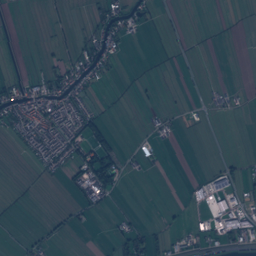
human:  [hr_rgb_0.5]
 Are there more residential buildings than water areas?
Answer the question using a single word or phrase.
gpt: yes

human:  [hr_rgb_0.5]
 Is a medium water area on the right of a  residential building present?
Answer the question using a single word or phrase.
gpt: yes

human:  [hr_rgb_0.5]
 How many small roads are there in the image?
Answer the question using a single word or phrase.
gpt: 250

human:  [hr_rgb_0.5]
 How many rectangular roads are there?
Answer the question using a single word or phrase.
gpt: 0

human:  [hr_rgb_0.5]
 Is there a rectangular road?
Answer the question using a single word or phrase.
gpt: no

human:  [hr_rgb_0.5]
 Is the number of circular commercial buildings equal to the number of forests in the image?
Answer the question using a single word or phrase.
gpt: no

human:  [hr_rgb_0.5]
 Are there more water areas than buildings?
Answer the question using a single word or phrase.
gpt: no

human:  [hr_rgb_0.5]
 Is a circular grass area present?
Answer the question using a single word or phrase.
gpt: no

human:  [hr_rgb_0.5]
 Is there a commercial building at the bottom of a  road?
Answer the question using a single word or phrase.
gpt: yes

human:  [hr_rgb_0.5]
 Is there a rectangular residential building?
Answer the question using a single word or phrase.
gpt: yes

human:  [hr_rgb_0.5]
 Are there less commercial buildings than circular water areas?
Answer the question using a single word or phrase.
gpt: no

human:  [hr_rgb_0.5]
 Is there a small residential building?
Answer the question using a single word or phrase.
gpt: yes

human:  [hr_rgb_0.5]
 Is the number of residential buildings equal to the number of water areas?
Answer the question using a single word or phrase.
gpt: no

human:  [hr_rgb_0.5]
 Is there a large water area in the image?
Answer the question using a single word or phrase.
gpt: yes

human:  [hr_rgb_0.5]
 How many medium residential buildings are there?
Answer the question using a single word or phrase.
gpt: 11

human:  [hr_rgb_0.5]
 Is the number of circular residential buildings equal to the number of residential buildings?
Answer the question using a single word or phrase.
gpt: no

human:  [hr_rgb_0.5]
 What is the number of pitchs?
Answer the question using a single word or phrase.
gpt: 6

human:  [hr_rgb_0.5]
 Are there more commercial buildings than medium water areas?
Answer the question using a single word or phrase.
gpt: no

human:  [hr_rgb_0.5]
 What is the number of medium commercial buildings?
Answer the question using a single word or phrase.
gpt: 7

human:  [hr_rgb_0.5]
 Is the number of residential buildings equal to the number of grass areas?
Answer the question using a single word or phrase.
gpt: no

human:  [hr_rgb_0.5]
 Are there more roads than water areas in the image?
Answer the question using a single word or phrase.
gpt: yes

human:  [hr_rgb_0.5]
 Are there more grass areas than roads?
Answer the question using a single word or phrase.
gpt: yes

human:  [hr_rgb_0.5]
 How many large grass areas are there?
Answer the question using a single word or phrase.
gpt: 280

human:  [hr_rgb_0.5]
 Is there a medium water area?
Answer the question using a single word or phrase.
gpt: yes

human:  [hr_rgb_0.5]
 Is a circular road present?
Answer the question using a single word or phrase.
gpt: no

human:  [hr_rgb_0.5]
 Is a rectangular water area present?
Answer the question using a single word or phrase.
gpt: yes

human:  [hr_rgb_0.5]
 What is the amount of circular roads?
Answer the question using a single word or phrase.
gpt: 0

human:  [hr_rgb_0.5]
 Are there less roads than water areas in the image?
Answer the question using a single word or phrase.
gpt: no

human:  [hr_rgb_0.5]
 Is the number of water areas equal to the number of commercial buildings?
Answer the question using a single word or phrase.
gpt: no

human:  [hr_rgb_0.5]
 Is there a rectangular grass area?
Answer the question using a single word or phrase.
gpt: yes

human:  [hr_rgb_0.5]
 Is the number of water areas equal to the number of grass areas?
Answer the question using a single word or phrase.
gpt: no

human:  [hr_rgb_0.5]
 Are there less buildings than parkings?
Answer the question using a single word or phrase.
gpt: no

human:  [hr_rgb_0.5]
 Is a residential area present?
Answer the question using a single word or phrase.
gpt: yes

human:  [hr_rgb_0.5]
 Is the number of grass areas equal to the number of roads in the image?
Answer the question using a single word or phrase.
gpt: no

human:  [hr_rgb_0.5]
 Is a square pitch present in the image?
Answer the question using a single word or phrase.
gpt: no

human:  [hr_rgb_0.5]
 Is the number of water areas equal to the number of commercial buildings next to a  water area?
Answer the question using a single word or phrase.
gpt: no